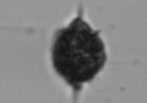
Label: Dictyocha